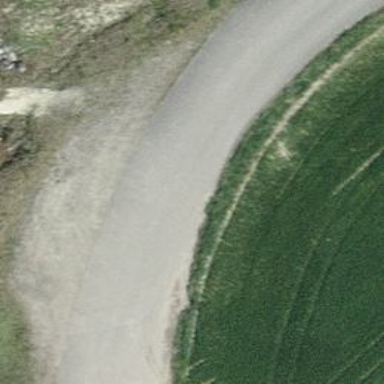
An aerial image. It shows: Parking area with fine gravel surface.